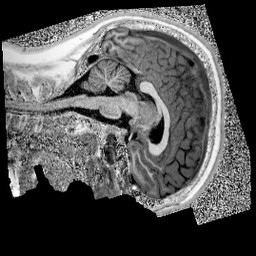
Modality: UNIT1
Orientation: sagittal
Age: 13
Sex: male
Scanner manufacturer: siemens
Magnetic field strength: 3 T
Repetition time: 4 s
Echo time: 0.00299 s